Question: The website which I am building for a company
The company which I am developing a website has 3 locations and I show embedded maps on the website. However, since it takes a lot of time to load the maps, I want the maps to be loaded after I hover a menu item.
Let me show you the <URL>.
On this website on the top navbar there is a box called 'ILETISIM'.
So normally when I load my website the 3 maps are loaded automatically in order to show maps. It doesn't matter if I hover on 'ILETISIM' item.
What I want is I want them to start loading after I hover on ILETISIM. There should be something like lazy load. By this way the loading time will decrease.

'''
<li class="dropdown full-width"><a href="#" class="dropdown-toggle" data-toggle="dropdown">ILETISIM<b class="icon-angle-down"></b></a>
<ul class="dropdown-menu span12 iletisim" style="width: 980px; left: -493px;">
<div class="row-fluid">
<div class="span12">
<div class="span4">
<div class="span12">
<div class="well well-small">GENEL MUDURLUK VE FABRIKA</div>
</div>
<div class="span6">
<ul class="unstyled">
<li><i class="icon-envelope"></i>
Email
</li>
<li class="divider"></li>
<a href="#">sales@goxu.com.tr</a>
</ul>
</div>
<div class="span6">
<ul class="unstyled">
<li><i class="icon-user"></i>
Telefon
</li>
<li class="divider"></li>
<p>+90 216 466 89 89</p>
</ul>
</div>
<div class="span12">
<ul class="unstyled">
<li><i class="icon-home"></i>
Adres
</li>
<li class="divider"></li>
<p>Dudullu Organize Sanayi Bolgesi
3.Cad. No:14 Umraniye 34775 ISTANBUL</p>
</ul>
</div>
<div class="span12">
<ul class="unstyled">
<li><i class="icon-map-marker"></i>
Harita
</li>
<li class="divider"></li>
<!-- Responsive iFrame -->
<div class="Flexible-container">
<iframe width="425" height="350" frameborder="0" scrolling="no" marginheight="0" marginwidth="0" src="https://maps.google.ch/maps?f=q&amp;source=s_q&amp;hl=de&amp;geocode=&amp;q=Bern&amp;aq=&amp;sll=46.813187,8.22421&amp;sspn=3.379772,8.453979&amp;ie=UTF8&amp;hq=&amp;hnear=Bern&amp;t=m&amp;z=12&amp;ll=46.947922,7.444608&amp;output=embed&amp;iwloc=near"></iframe>
</div>
</ul>
</div>
</div>
<div class="span4">
<div class="span12">
<div class="well well-small">GENEL MUDURLUK VE FABRIKA</div>
</div>
<div class="span6">
<ul class="unstyled">
<li><i class="icon-envelope"></i>
Email
</li>
<li class="divider"></li>
<a href="#">sales@goxu.com.tr</a>
</ul>
</div>
<div class="span6">
<ul class="unstyled">
<li><i class="icon-user"></i>
Telefon
</li>
<li class="divider"></li>
<p>+90 216 466 89 89</p>
</ul>
</div>
<div class="span12">
<ul class="unstyled">
<li><i class="icon-home"></i>
Adres
</li>
<li class="divider"></li>
<p>Dudullu Organize Sanayi Bolgesi
3.Cad. No:14 Umraniye 34775 ISTANBUL</p>
</ul>
</div>
<div class="span12">
<ul class="unstyled">
<li><i class="icon-map-marker"></i>
Harita
</li>
<li class="divider"></li>
<!-- Responsive iFrame -->
<div class="Flexible-container">
<iframe width="425" height="350" frameborder="0" scrolling="no" marginheight="0" marginwidth="0" src="https://maps.google.ch/maps?f=q&amp;source=s_q&amp;hl=de&amp;geocode=&amp;q=Bern&amp;aq=&amp;sll=46.813187,8.22421&amp;sspn=3.379772,8.453979&amp;ie=UTF8&amp;hq=&amp;hnear=Bern&amp;t=m&amp;z=12&amp;ll=46.947922,7.444608&amp;output=embed&amp;iwloc=near"></iframe>
</div>
</ul>
</div>
</div>
<div class="span4">
<div class="span12">
<div class="well well-small">GENEL MUDURLUK VE FABRIKA</div>
</div>
<div class="span6">
<ul class="unstyled">
<li><i class="icon-envelope"></i>
Email
</li>
<li class="divider"></li>
<a href="#">sales@goxu.com.tr</a>
</ul>
</div>
<div class="span6">
<ul class="unstyled">
<li><i class="icon-user"></i>
Telefon
</li>
<li class="divider"></li>
<p>+90 216 466 89 89</p>
</ul>
</div>
<div class="span12">
<ul class="unstyled">
<li><i class="icon-home"></i>
Adres
</li>
<li class="divider"></li>
<p>Dudullu Organize Sanayi Bolgesi
3.Cad. No:14 Umraniye 34775 ISTANBUL</p>
</ul>
</div>
<div class="span12">
<ul class="unstyled">
<li><i class="icon-map-marker"></i>
Harita
</li>
<li class="divider"></li>
<!-- Responsive iFrame -->
<div class="Flexible-container">
<iframe width="425" height="350" frameborder="0" scrolling="no" marginheight="0" marginwidth="0" src="https://maps.google.ch/maps?f=q&amp;source=s_q&amp;hl=de&amp;geocode=&amp;q=Bern&amp;aq=&amp;sll=46.813187,8.22421&amp;sspn=3.379772,8.453979&amp;ie=UTF8&amp;hq=&amp;hnear=Bern&amp;t=m&amp;z=12&amp;ll=46.947922,7.444608&amp;output=embed&amp;iwloc=near"></iframe>
</div>
</ul>
</div>
</div>
</div>
</div></ul>
</li>
'''
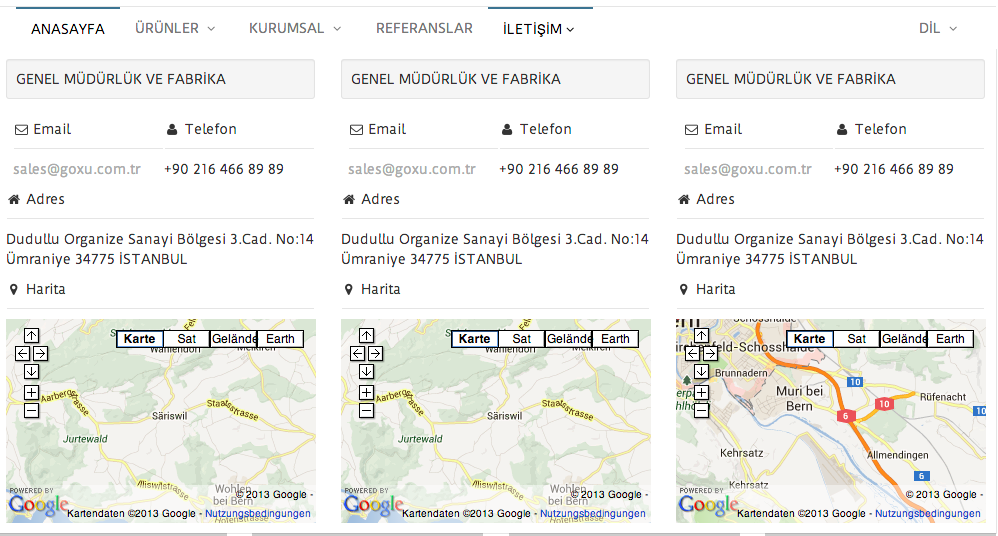
Answer: , you're not using 'Google maps API', it is called as <URL> embedding.
They both are enirely different.
So you need to play something like below to do some lazy loading
'''
$('.someClass').hover(){
var src1 = "your iframe1 url",
src2 = "your iframe2 url",
src3 = "your iframe3 url";
$('#iFrame1').show().prop('src', src1); //Have IDs for your iframes
$('#iFrame2').show().prop('src', src2); //because each has its src
$('#iFrame3').show().prop('src', src3);
},function(){
$('iFrame1').hide(); //You can even remove the src instead of hiding
$('iFrame2').hide();
$('iFrame3').hide(); //Also you can even have it in setTimeout()
});
'''
Hope you got some idea.
If you want to change to Google Maps API, check <URL>.